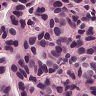
Metastatic tissue present: yes